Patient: sex F, age 26
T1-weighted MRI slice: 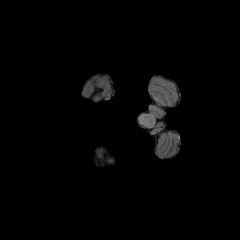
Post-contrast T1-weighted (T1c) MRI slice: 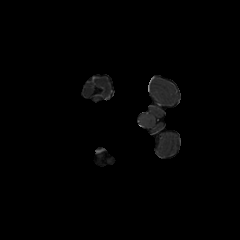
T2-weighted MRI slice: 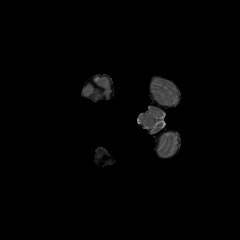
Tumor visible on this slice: no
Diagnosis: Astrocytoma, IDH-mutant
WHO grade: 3